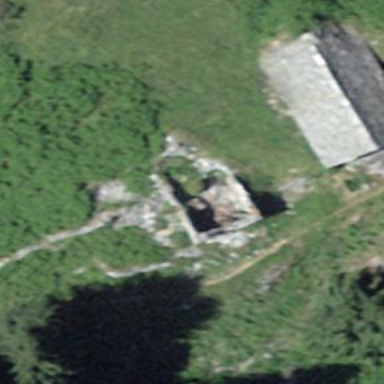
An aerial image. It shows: Historic building now in ruins.